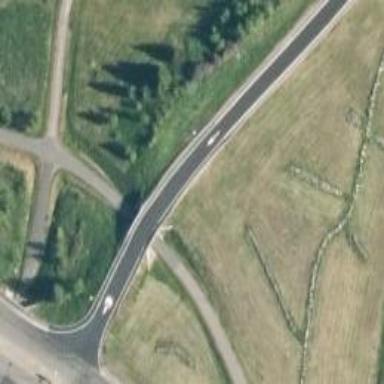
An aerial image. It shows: Cycleway.